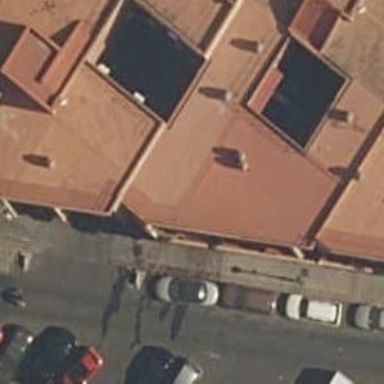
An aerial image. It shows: Restaurant.